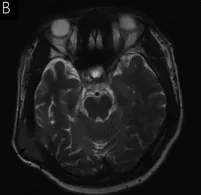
Isointense and slightly hyperintense signals were seen on T2WI.
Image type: radiology (mri)